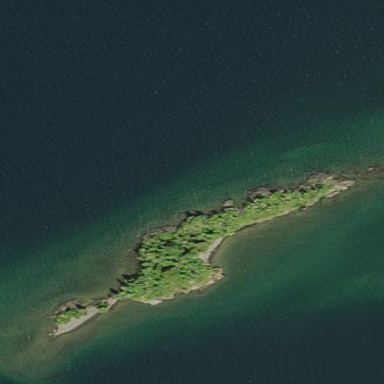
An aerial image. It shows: Islet.